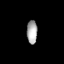
Tissue: prostate
Cell type: NK cells
Senescence score: 0.7285
Nuclear area (px): 239
Mean DAPI intensity: 170.042